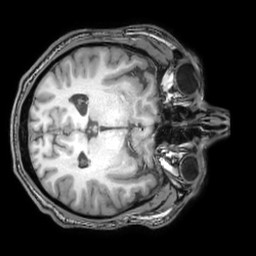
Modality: T1w
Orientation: axial
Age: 38
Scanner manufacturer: philips
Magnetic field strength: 3 T
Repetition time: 0.007 s
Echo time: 0.003501 s